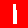
Digit: 1